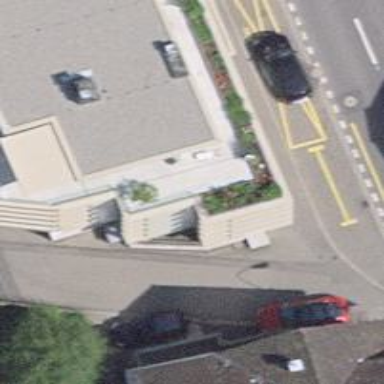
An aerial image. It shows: Post office.